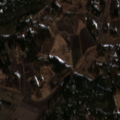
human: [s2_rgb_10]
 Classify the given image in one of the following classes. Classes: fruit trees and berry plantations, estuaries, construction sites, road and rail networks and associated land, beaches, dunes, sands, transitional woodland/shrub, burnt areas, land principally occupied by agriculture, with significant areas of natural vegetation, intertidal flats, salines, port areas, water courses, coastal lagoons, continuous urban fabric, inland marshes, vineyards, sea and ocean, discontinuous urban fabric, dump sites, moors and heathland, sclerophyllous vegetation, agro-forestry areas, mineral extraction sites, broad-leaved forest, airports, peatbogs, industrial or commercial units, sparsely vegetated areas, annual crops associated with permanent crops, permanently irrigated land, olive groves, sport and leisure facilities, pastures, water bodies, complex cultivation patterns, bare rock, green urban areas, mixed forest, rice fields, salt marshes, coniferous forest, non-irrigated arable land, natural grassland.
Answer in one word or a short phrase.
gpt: non-irrigated arable land, land principally occupied by agriculture, with significant areas of natural vegetation, coniferous forest, mixed forest